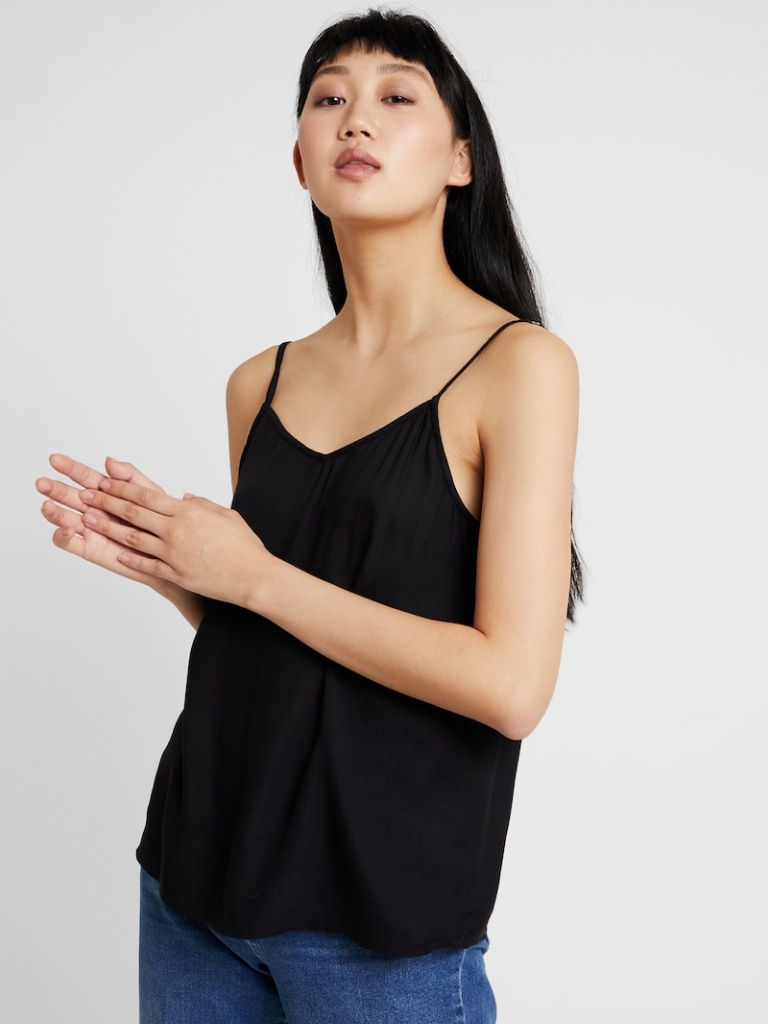
satin loose sleeveless hip length Untucked v-neck camisole